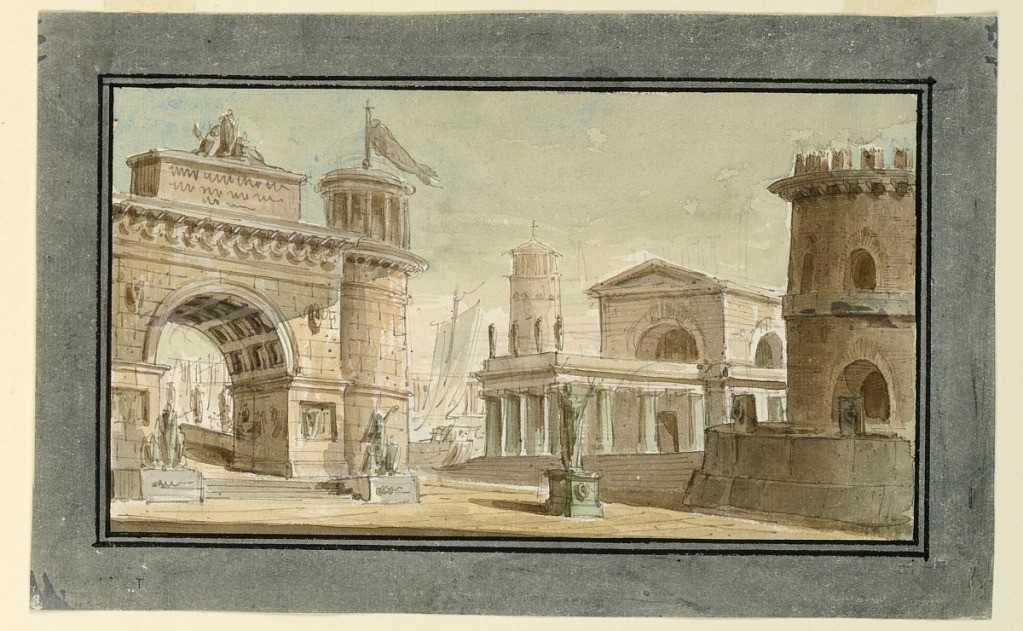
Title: Stage Design, Group of Buildings Near Port
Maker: Angelo Toselli, ca. 1765? – 1826
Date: early 19th century
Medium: Pen and sepia ink, brush and wash on paper
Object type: Drawing
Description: Horizontal rectangle. Group of buildings, triumphal arch, tower, monumental sculpture, and other buildings near port with boats in background.